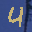
Label: 4